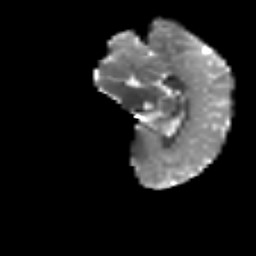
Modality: T2w
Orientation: sagittal
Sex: male
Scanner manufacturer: siemens
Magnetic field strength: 3 T
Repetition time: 5 s
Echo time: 0.071 s